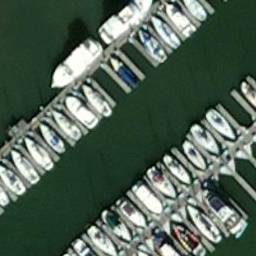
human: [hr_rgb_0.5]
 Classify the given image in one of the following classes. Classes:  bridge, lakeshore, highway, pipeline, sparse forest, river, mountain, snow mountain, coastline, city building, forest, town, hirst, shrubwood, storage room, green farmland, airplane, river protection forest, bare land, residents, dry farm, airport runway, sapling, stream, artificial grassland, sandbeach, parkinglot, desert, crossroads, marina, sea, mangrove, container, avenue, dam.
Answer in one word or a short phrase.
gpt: marina